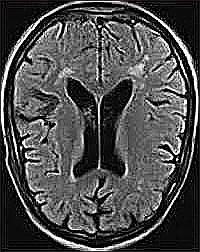
Label: notumor